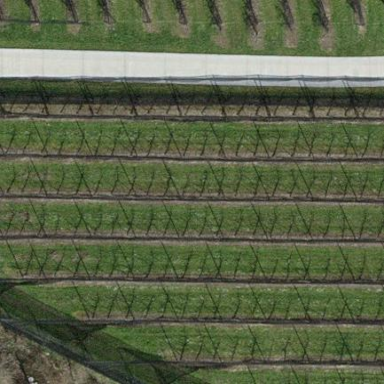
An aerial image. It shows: Orchard.